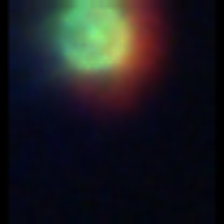
Taxon: NanoPlankton
Group: Other